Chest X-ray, PA view. Patient: 57 years old, sex M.
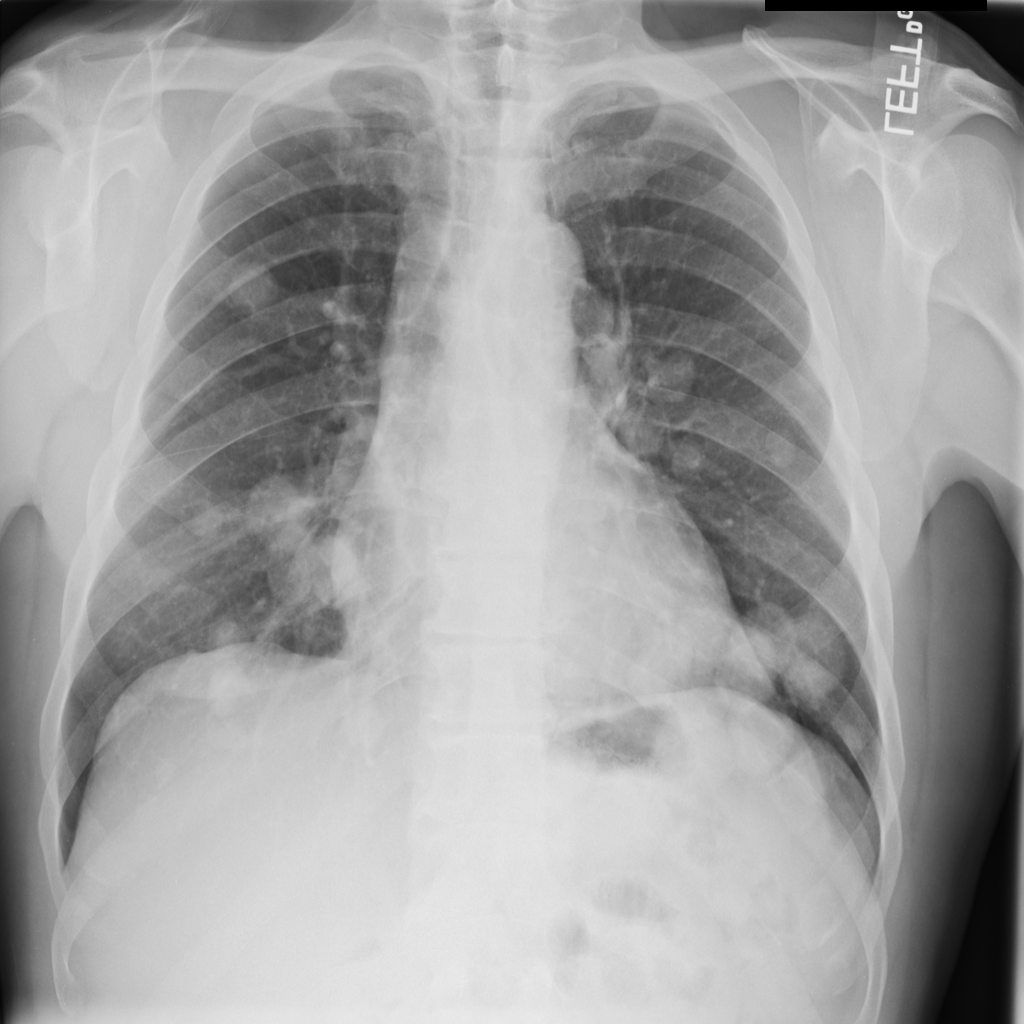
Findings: Nodule